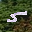
Label: 5